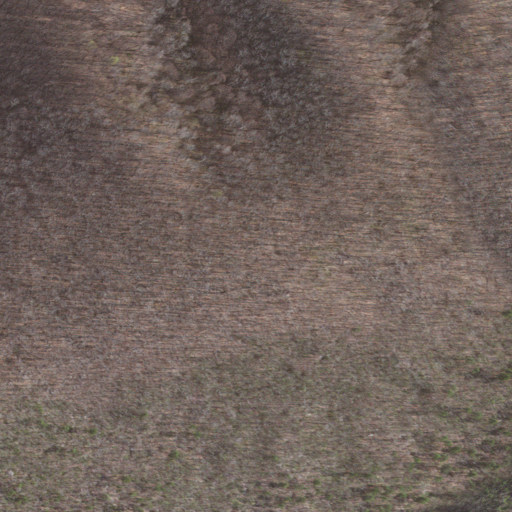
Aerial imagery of mountain in Virginia named Sinking Creek Mountain containing deciduous forest and shrub